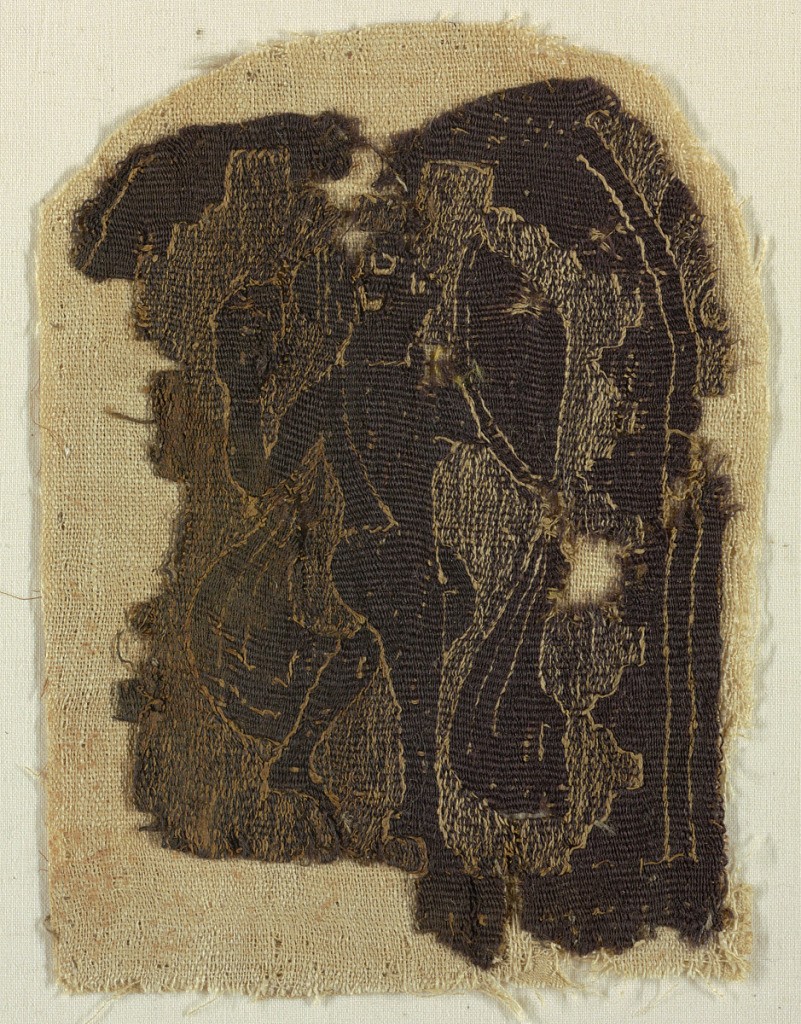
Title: Fragment
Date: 3rd–4th century
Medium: Warp: S-spun linen. Weft: Z-spun linen, Z-spun wool. Technique: Slit tapestry with supplementary weft wrapping
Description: Monochrome type, dark brown wool and undyed linen. Figure of cloaked warrior stepping up to the right, carrying a shield and an unidentified object, probably framed in an arch, of which the borders are visible at the sides.